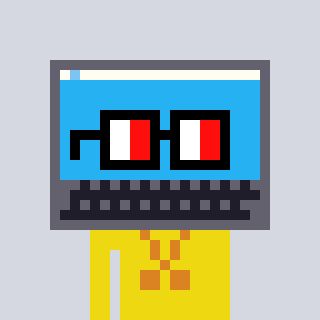
a pixel art character with square glasses with black frames and red eyes, a laptop-shaped head and a yellow-colored body on a cool background